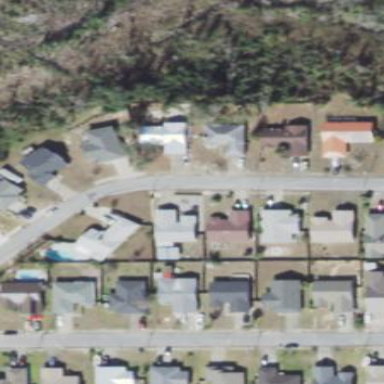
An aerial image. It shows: Residential area composed of single-family homes.